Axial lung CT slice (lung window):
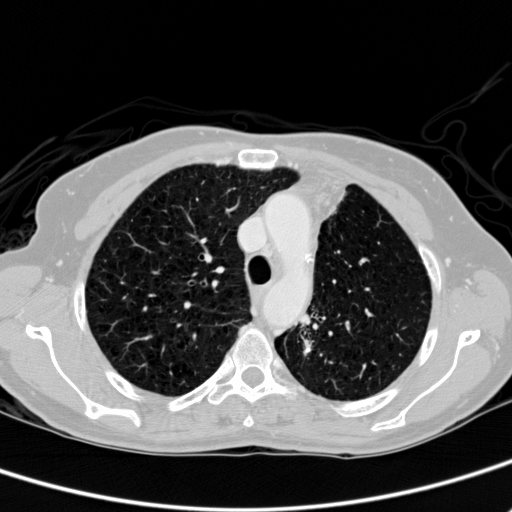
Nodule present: no